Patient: sex F, age 65
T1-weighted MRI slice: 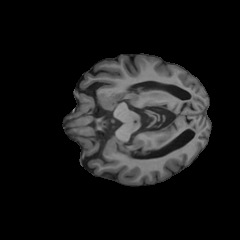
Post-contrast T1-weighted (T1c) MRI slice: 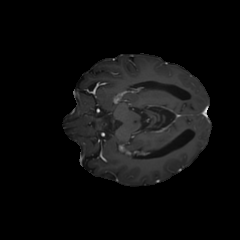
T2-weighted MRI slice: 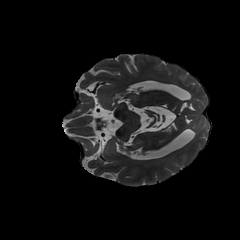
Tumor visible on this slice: no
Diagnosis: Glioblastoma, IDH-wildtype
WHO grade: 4